Question: I've downloaded the lates version of the wrapper .NET for the OpenSSL from <URL> Library but having troubles.
I tried to load a private.key like this:
'''
byte[] b = System.IO.File.ReadAllBytes(@"C:\SFDLL\private.key");
OpenSSL.Core.BIO bio = new OpenSSL.Core.BIO(b);
OpenSSL.Crypto.CryptoKey key = OpenSSL.Crypto.CryptoKey.FromPrivateKey(bio, "123123");
int i = 0;
'''
and got error:

and the Inner exception is
> {"Unable to load DLL 'libeay32': The specified module could not be found. (Exception from HRESULT: 0x8007007E)"}
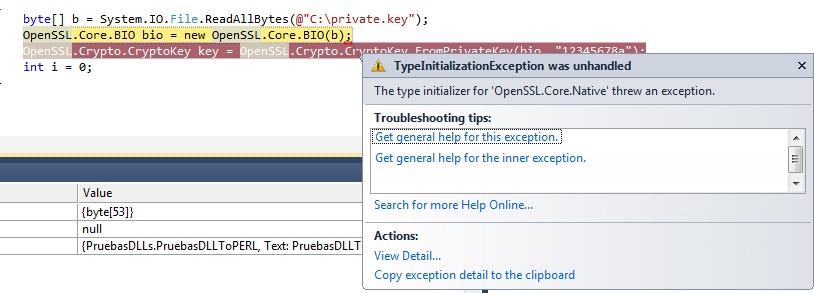
Answer: As the error says, 'libeay32' can't be found. As the installation instructions state on the link you posted for <URL>:
> InstallationMake sure you have libeay32.dll and ssleay32.dll in the current
working directory of your application or in your PATH. In your .NET
project, add a reference to the ManagedOpenSsl.dll assembly.
So make sure you have a copy of that dll either in your build directory, or somewhere that is part of your system's PATH.